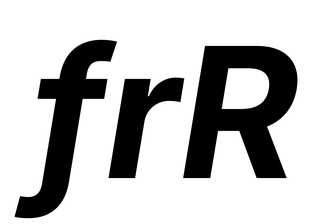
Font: Inter-Italic_Bold_Italic